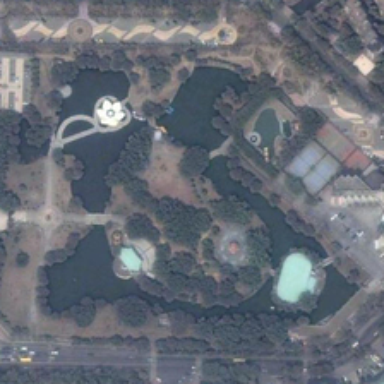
Many green trees and an irregular pond are in a park .